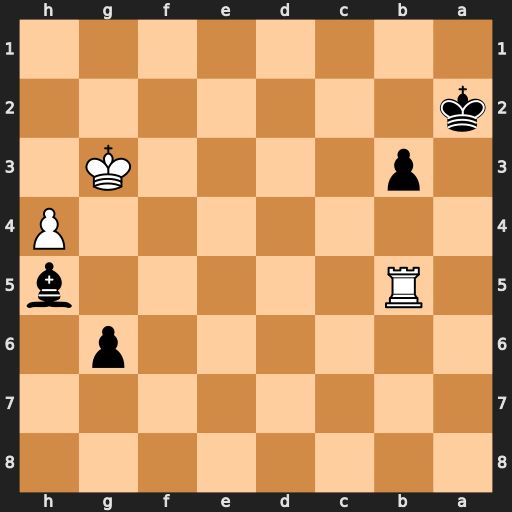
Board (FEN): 8/8/6p1/1R5b/7P/1p4K1/k7/8
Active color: b
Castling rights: -
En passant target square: -
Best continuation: b2 Ra5+ Kb3